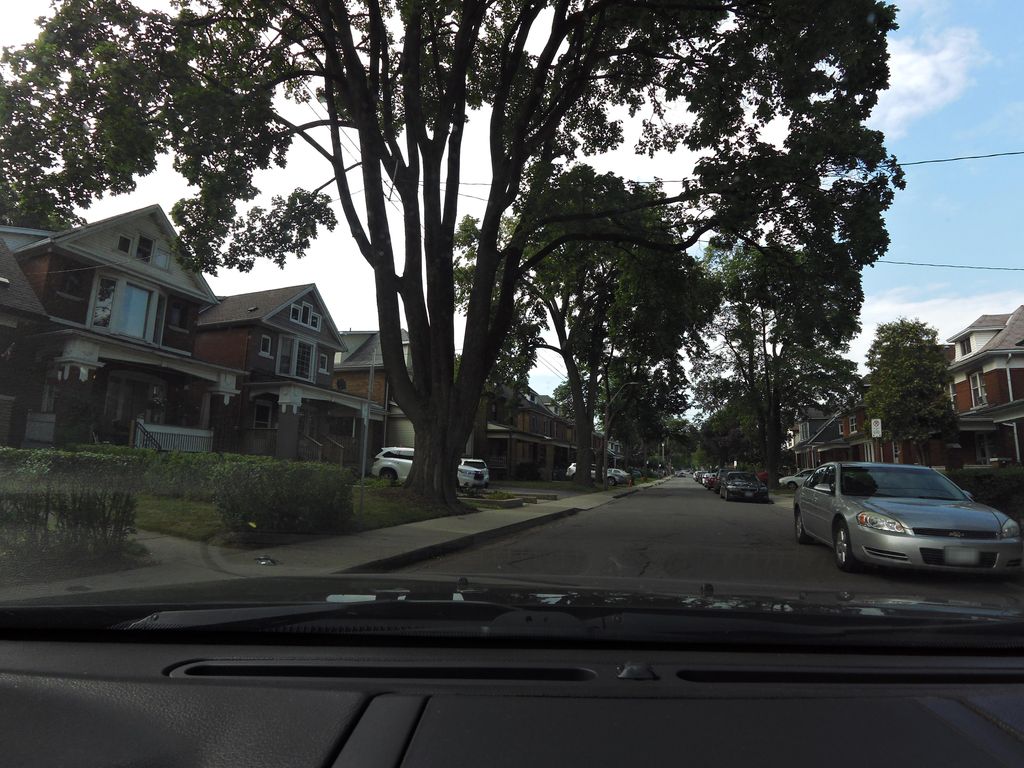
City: hamilton